高一 · 计数
图是我国 2008 年至 2014 年生活垃圾无害化处理量（单位：亿吨）的折线图.

注: 年份代码 $1-7$ 分别对应年份 $2008-2014$.

（1）由折线图看出，可用线性回归模型拟合 $\mathrm{y}$ 与 $\mathrm{t}$ 的关系，请用相关系数加以说明;

（2）建立 $\mathrm{y}$ 关于 $\mathrm{t}$ 的回归方程（系数精确到 0.01 ），预测 2016 年我国生活垃圾无害化处理量.

附注:

参考数据: $\sum_{i=1}^{7} y_{i}=9.32, \sum_{i=1}^{7} t_{i} y_{i}=40.17, \sqrt{\sum_{i=1}^{7}\left(y_{i}-\bar{y}\right)^{2}}=0.55, \sqrt{7} \approx 2.646$

参考公式: 相关系数 $r=\frac{\sum_{i=1}^{n}\left(t_{i}-\bar{t}\right)\left(y_{i}-\bar{y}\right)}{\sqrt{\sum_{i=1}^{n}\left(t_{i}-\bar{t}\right)^{2} \sum_{i=1}^{n}\left(y_{i}-\bar{y}\right)^{2}}}$

回归方程 $\hat{y}=\hat{a}+\hat{b t}$ 中斜率和截距的最小二乘估计公式分别为:

$\hat{b}=\frac{\sum_{i=1}^{n}\left(t_{i}-\bar{t}\right)\left(y_{i}-\bar{y}\right)}{\sum_{i=1}^{n}\left(t_{i}-\bar{t}\right)^{2}}, \hat{a}=\bar{y}-\hat{b} \bar{t}$
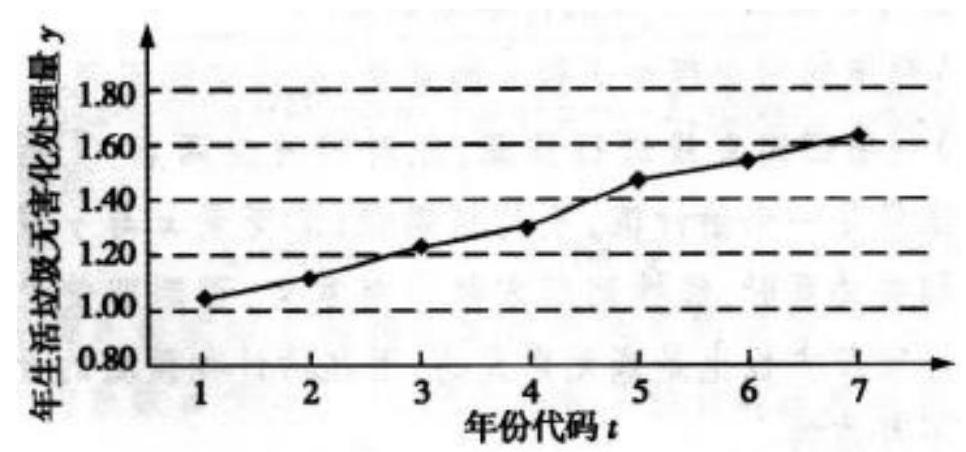
答案: ）由折线图中数据和附注中参考数据得

$\bar{t}=4, \sum_{i=1}^{7}\left(t_{i}-\bar{t}\right)^{2}=28, \sqrt{\sum_{i=1}^{7}\left(y_{i}-\bar{y}\right)^{2}}=0.55$

$\sum_{i=1}^{7}\left(t_{i}-\bar{t}\right)\left(y_{i}-\bar{y}\right)=\sum_{i=1}^{7} t_{i} y_{i}-\bar{t} \sum_{i=1}^{7} y_{i}=40.17-4 \times 9.32=2.89$

$r \approx \frac{2.89}{0.55 \times 2 \times 2.646} \approx 0.99$

因为 $\mathrm{y}$ 与 $\mathrm{t}$ 的相关系数近似为 0.99 , 说明 $\mathrm{y}$ 与 $\mathrm{t}$ 的线性相关程度相当高, 从而可以用线性回归模型拟合 $\mathrm{y}$ 与 $\mathrm{t}$ 的关系.

(2) 由 $\bar{y}=\frac{9.32}{7} \approx 1.331$ 及 (1) 得 $\hat{b}=\frac{\sum_{i=1}^{7}\left(t_{i}-\bar{t}\right)\left(y_{i}-\bar{y}\right)}{\sum_{i=1}^{7}\left(t_{i}-\bar{t}\right)^{2}}=\frac{2.89}{28} \approx 0.103$

$\hat{a}=\bar{y}-\hat{b} \bar{t} \approx 1.331-0.103 \times 4 \approx 0.92$ 所以 $\mathrm{y}$ 关于 $\mathrm{t}$ 的回归方程为 $\hat{y}=0.92+0.10 t$将 2016 年对应的 $\mathrm{t}=9$ 代入回归方程得 $\hat{y}=0.92+0.10 \times 9=1.82$.所以预测 2016 年我国生活垃圾无害化处理量约为 1.82 亿吨